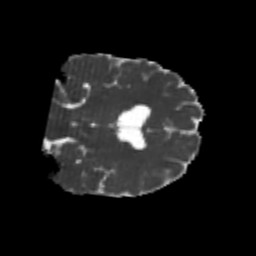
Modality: MD
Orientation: coronal
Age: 25
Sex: male
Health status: healthy
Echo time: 0.074 s